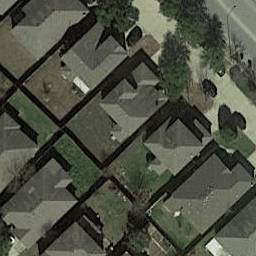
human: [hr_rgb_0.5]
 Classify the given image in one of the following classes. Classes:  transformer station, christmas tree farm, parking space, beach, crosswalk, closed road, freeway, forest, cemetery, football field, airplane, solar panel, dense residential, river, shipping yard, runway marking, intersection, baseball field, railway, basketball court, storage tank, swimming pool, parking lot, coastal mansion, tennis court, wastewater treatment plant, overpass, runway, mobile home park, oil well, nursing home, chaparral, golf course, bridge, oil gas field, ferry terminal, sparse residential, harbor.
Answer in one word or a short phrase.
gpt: dense residential